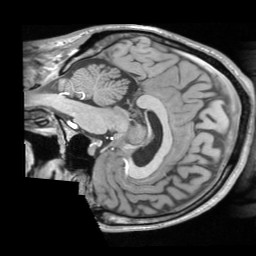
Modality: T1w
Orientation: sagittal